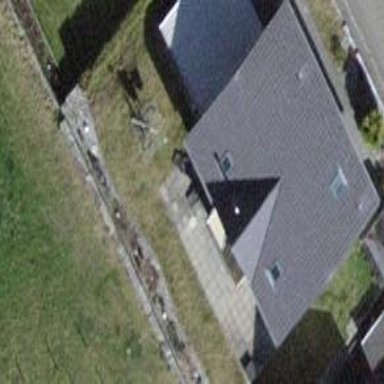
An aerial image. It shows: Detached building with tile roof.